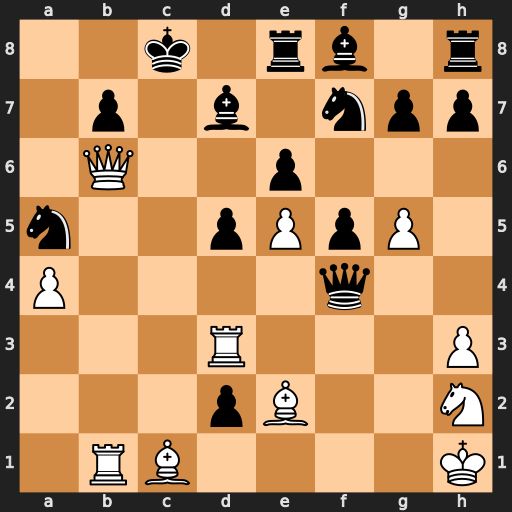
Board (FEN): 2k1rb1r/1p1b1npp/1Q2p3/n2pPpP1/P4q2/3R3P/3pB2N/1RB4K
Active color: w
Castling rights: -
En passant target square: -
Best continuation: Bxd2 Qe4+ Nf3 Nc4 Qxb7+